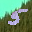
Label: 5